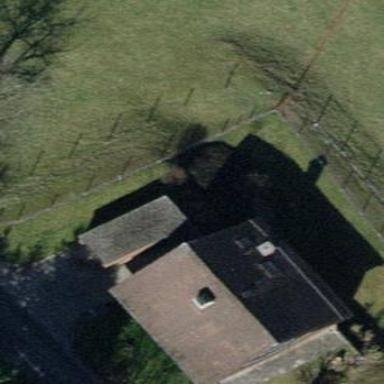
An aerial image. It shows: Detached building with gabled roof.